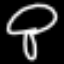
Label: mushroom